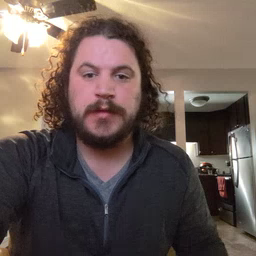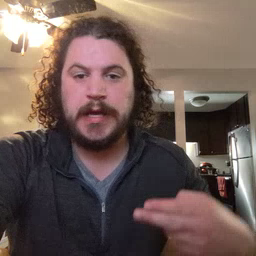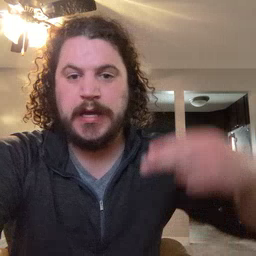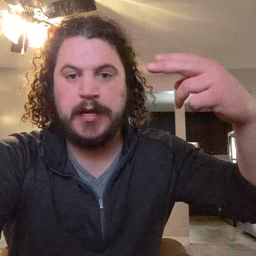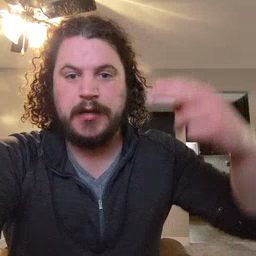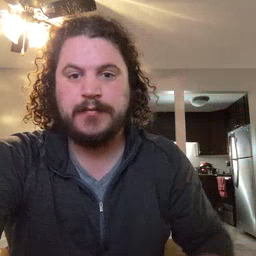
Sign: high